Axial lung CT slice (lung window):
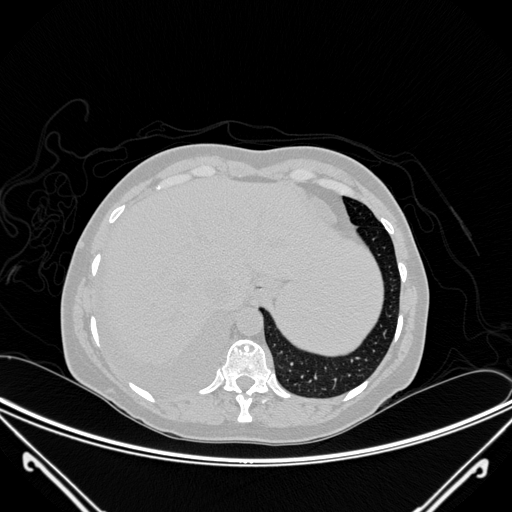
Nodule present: no